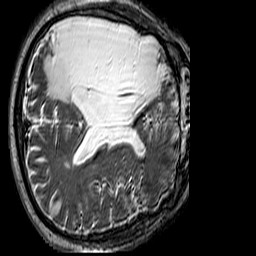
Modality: T2w
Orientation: axial
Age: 52
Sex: male
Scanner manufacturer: siemens
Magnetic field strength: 3 T
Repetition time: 3.2 s
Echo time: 0.212 s